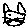
Label: cat